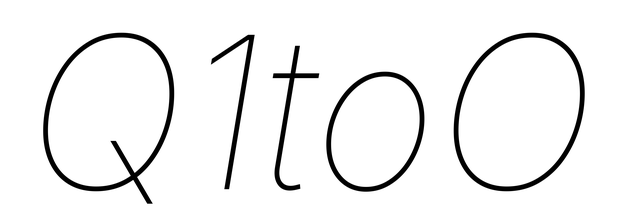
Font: Inter-Italic_Thin_Italic